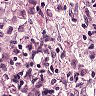
Metastatic tissue present: yes